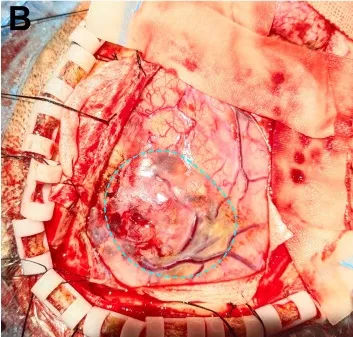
Intraoperative images. (B) After removing the dura mater, the tumor was seen (the dotted circle).
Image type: medical_photograph (other_medical_photograph)